【题型】填空题　【知识点】平面几何　【难度】easy
以等边三角形每个顶点为圆心，以边长为半径，在另两个顶点间作一段弧，三段弧围成的曲边三角形弧就是勒洛三角形．如图，已知中间正三角形的边长为2，则该勒洛三角形的面积与周长之比为 \underline{\hspace{3cm}}．

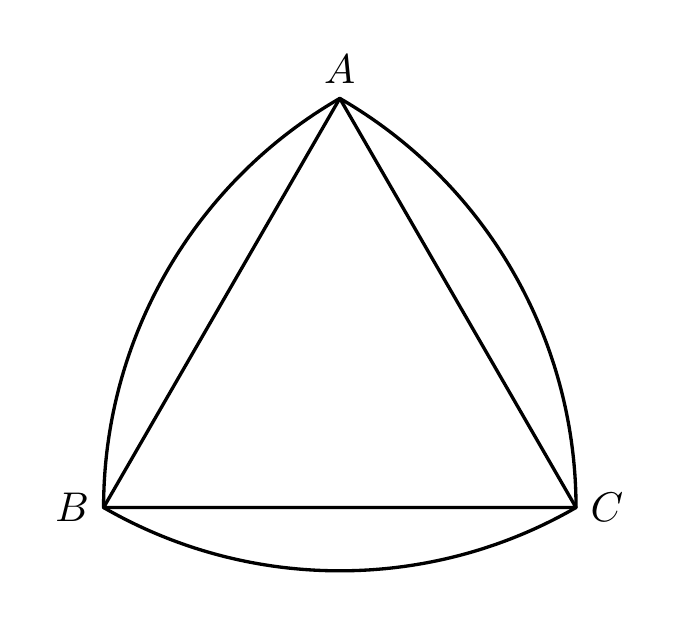
【解答】
\noindent
【答案】$1 - \dfrac{\sqrt{3}}{\pi}$．

\vspace{1em}

\noindent
【分析】求出扇形的面积以及三角形的面积即可求得勒洛三角形的面积，再结合弧长公式即可求解结论．

\vspace{1em}

\noindent
【解答】解：以点 $A, B, C$ 为圆心，圆弧 $BC, AC, AB$ 所对的扇形面积各为：$\dfrac{1}{2} \times \dfrac{\pi}{3} \times 2^2 = \dfrac{2\pi}{3}$；中间等边三角形 $ABC$ 的面积为：$\dfrac{1}{2} \times 2 \times 2 \times \dfrac{\sqrt{3}}{2} = \sqrt{3}$，

\noindent
所以勒洛三角形的面积为：$3 \left( \dfrac{2\pi}{3} - \sqrt{3} \right) + \sqrt{3} = 2\pi - \sqrt{3}$，周长为：$3 \times \dfrac{\pi}{3} \times 2 = 2\pi$，

\noindent
故 $\dfrac{2\pi - 2\sqrt{3}}{2\pi} = 1 - \dfrac{\sqrt{3}}{\pi}$．

\noindent
故答案为：$1 - \dfrac{\sqrt{3}}{\pi}$．

\vspace{1em}

\noindent
【点评】本题主要考查三角形面积和扇形弧长公式的应用，考查计算能力，属于基础题．